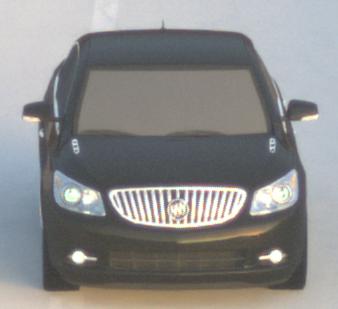
Make: Buick
Model: LaCrosse
Detailed model: Gen. 2
Model produced from: 2009
Model produced until: 2016
Doors: 4
Color: black
Road condition: dry road
Daytime: dawn
Contrast: medium contrast